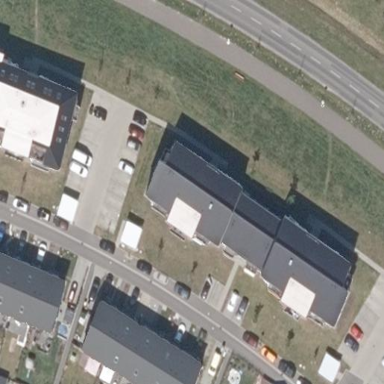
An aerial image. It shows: Residential building.